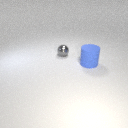
large blue rubber cylinder to the right of small gray metal sphere